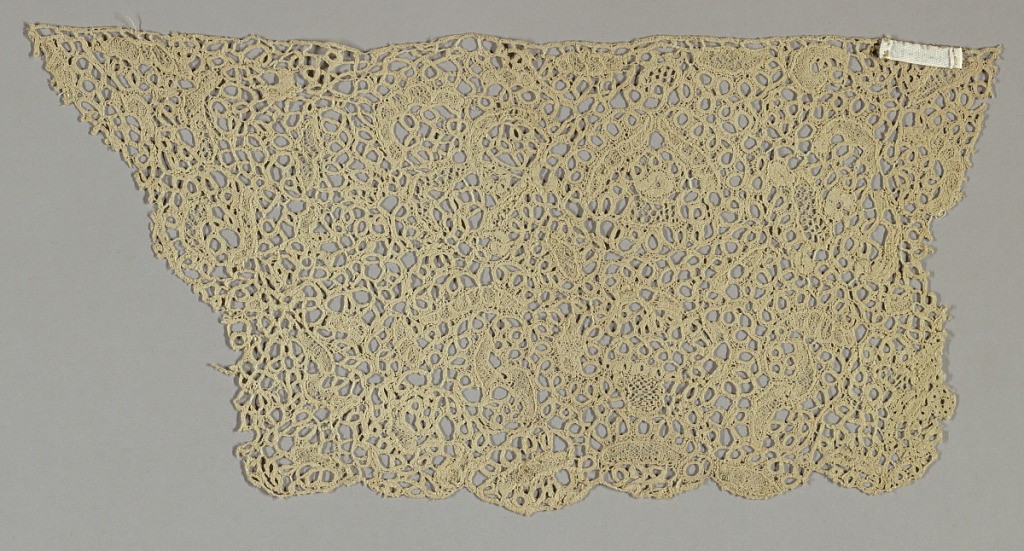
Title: Fragment
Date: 17th century
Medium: linen Technique: bobbin made continuous tape with net added
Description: Meadnering vine